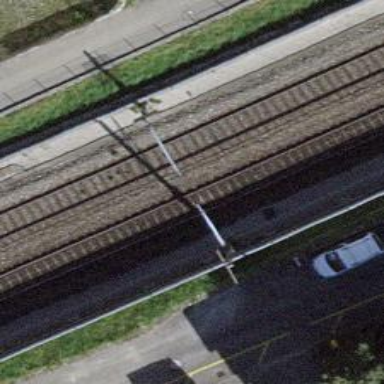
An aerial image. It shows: Railway track with contact lines for electrification.